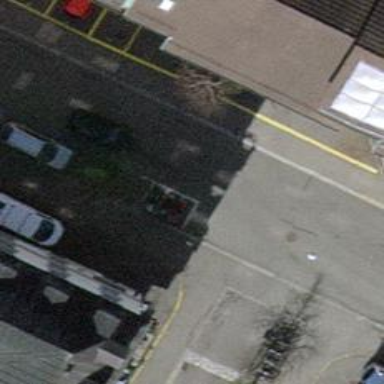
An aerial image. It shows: Bicycle parking area.